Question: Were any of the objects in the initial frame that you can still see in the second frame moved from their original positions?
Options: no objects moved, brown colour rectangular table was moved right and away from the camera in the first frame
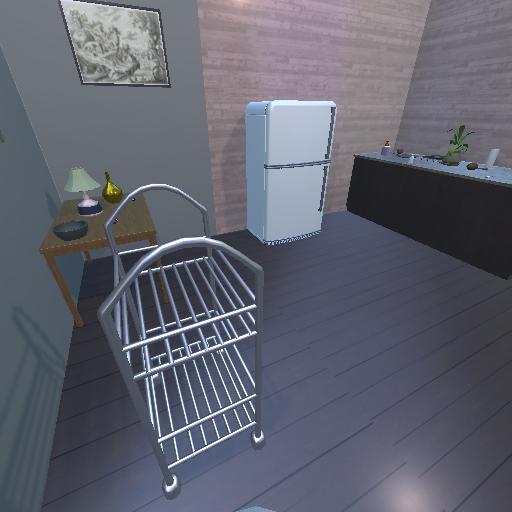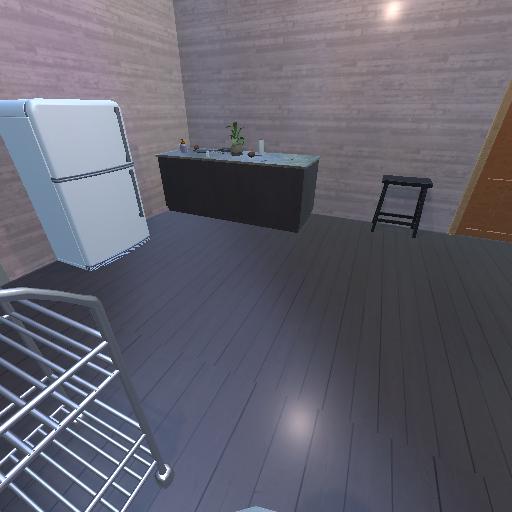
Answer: no objects moved